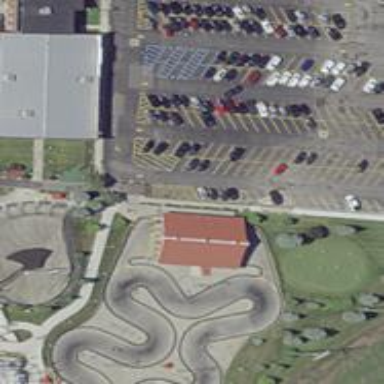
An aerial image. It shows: Building passage tunnel used as karting raceway.